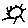
Label: sun